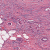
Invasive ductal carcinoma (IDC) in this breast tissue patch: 1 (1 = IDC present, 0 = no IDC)